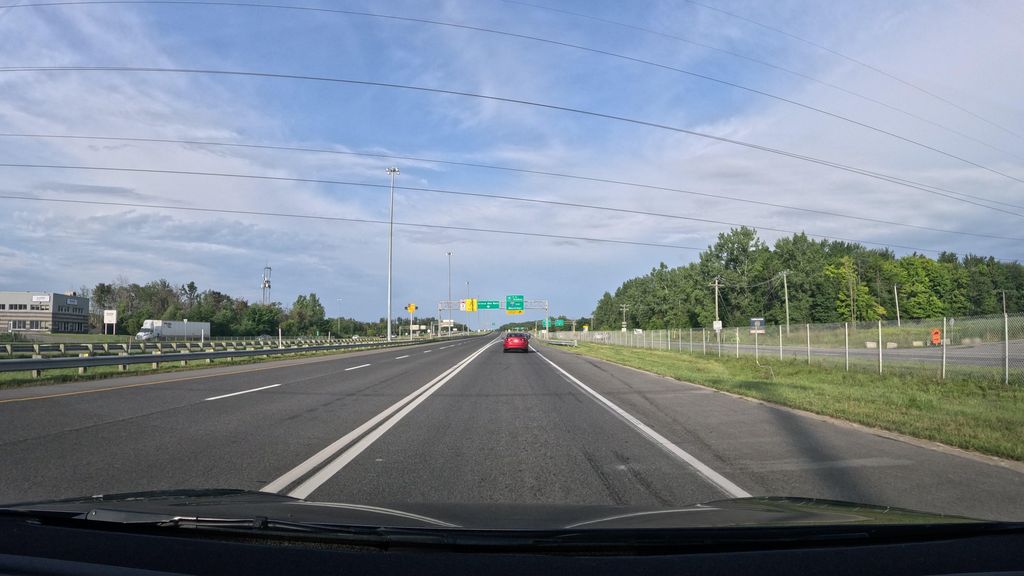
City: montreal